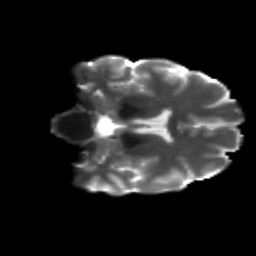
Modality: T2w
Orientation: coronal
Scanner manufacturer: siemens
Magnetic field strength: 3 T
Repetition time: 4.16 s
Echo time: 0.0806 s